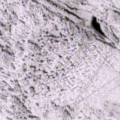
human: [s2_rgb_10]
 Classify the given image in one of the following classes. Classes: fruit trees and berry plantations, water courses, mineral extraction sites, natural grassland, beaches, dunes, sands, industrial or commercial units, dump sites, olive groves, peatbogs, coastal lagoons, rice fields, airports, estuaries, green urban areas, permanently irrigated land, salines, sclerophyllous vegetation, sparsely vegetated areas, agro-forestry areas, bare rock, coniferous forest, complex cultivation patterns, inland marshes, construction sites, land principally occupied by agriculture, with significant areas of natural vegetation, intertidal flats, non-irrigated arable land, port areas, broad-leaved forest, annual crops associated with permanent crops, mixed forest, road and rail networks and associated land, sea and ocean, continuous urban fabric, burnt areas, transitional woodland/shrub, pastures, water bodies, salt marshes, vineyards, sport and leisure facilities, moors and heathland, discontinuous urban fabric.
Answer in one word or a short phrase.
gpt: sea and ocean